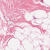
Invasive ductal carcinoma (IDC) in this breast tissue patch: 0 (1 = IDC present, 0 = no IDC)